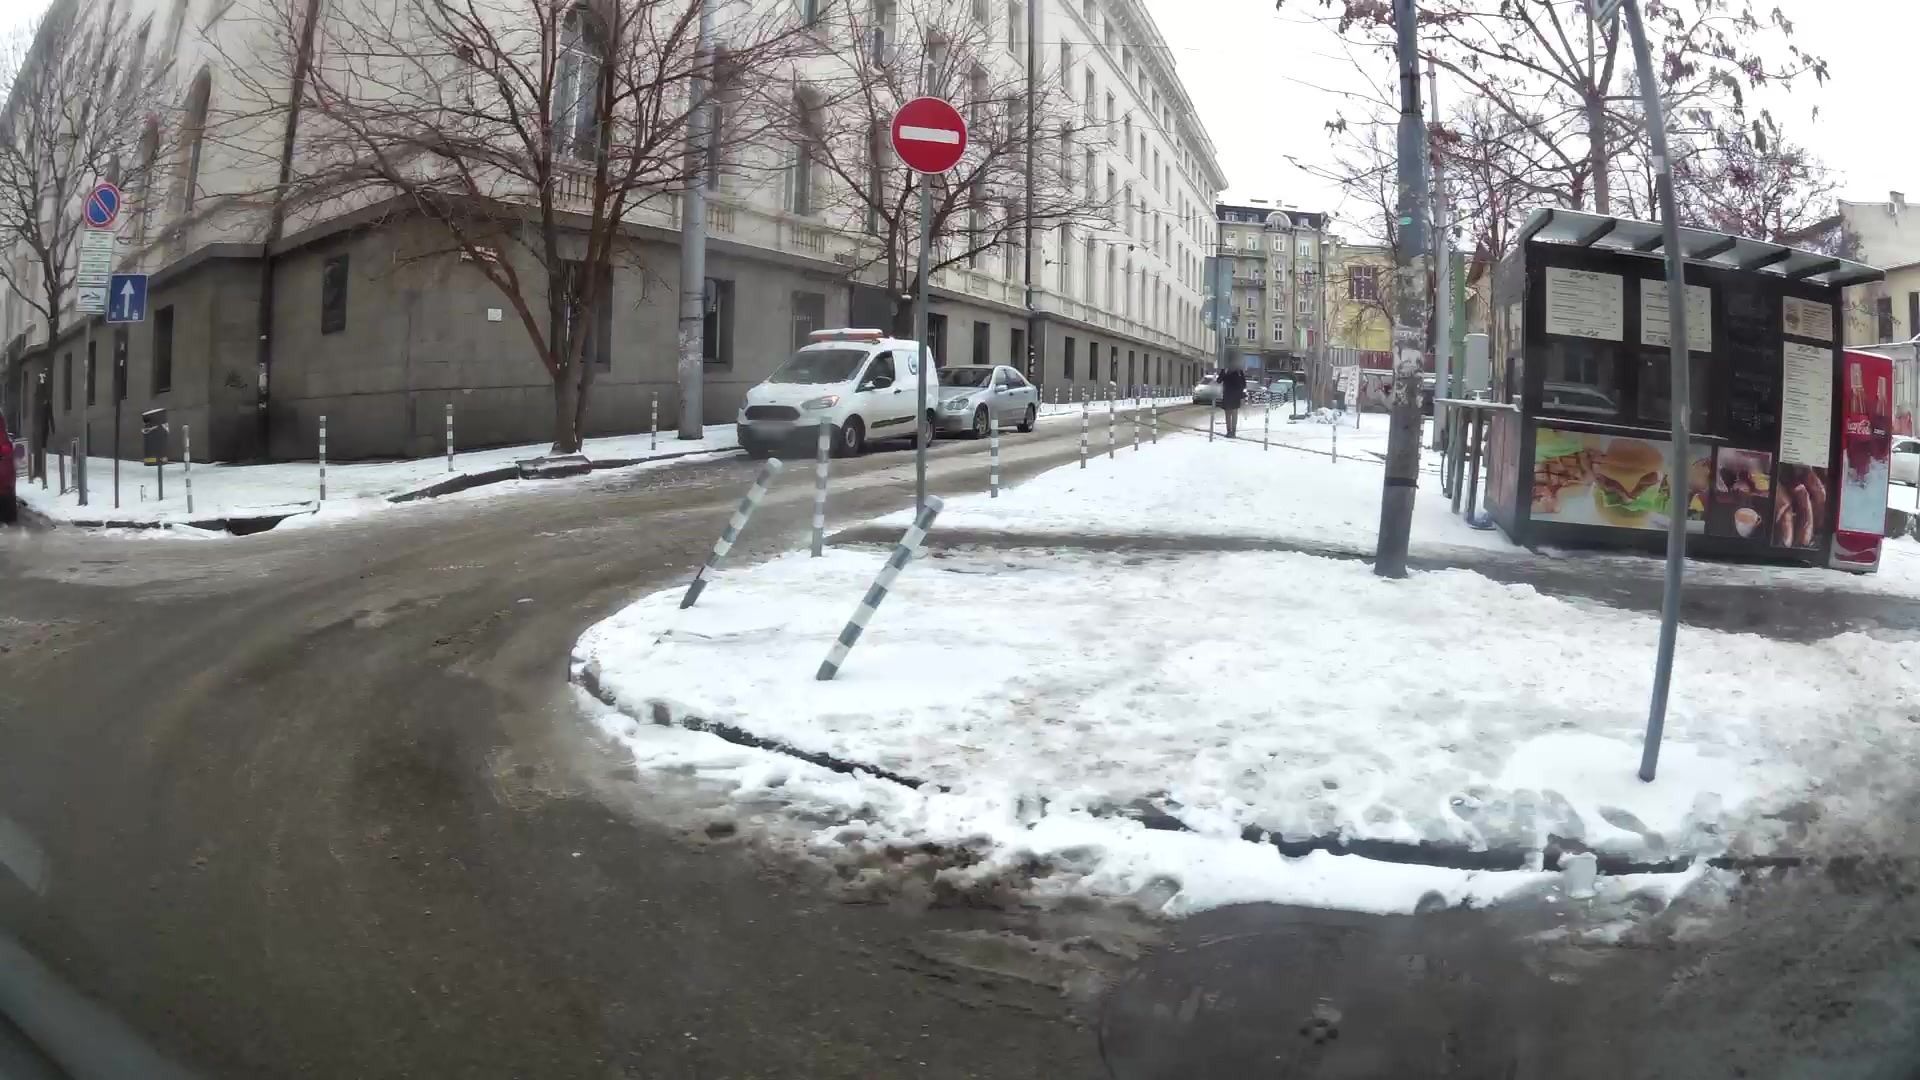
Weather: snowy
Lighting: day
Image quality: slightly poor
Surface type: driving surface
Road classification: residential
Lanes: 1
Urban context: urban centre
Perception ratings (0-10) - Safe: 5.77, Lively: 6.98, Beautiful: 6.87, Boring: 2.36, Depressing: 6.74, Wealthy: 5.32